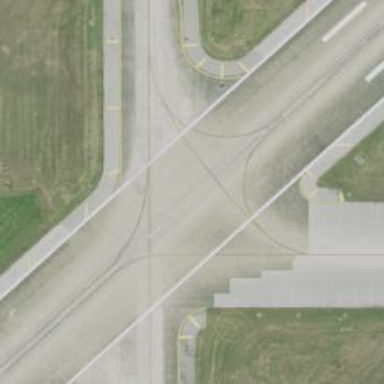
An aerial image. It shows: Image of taxiway at airport.